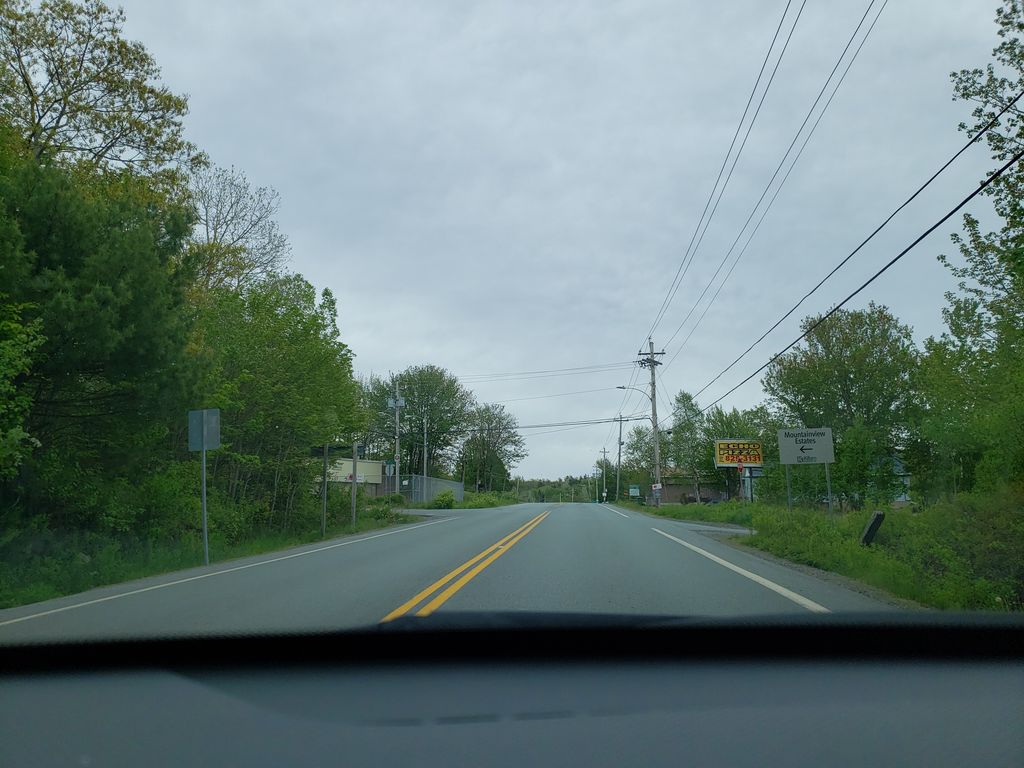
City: halifax